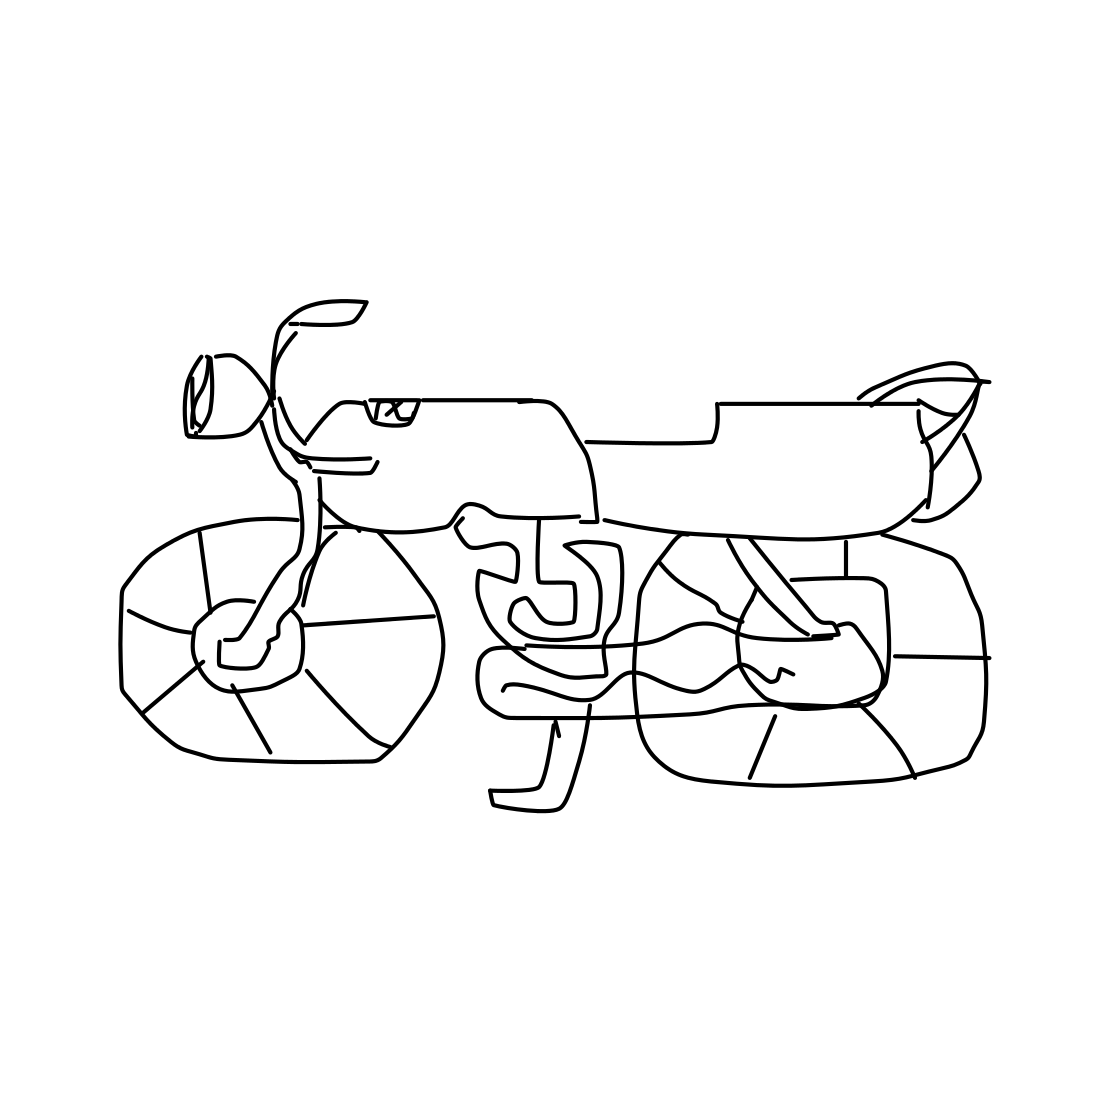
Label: motorbike